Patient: sex F, age 82
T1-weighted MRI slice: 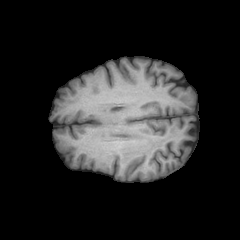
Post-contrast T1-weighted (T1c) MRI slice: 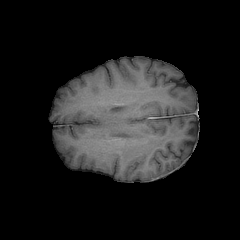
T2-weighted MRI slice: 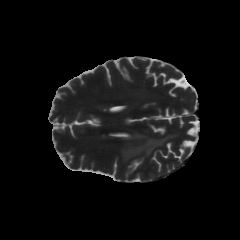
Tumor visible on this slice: yes
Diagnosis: Glioblastoma, IDH-wildtype
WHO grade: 4